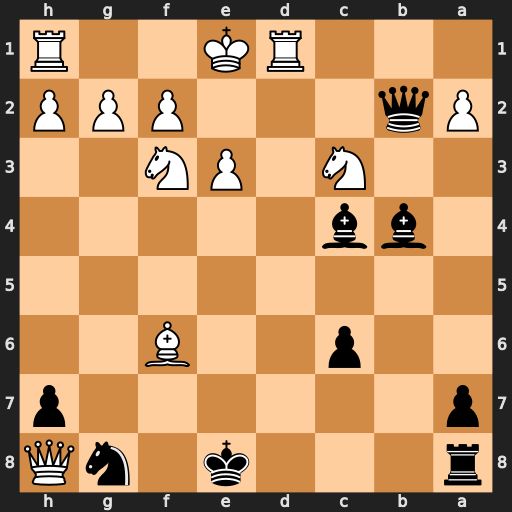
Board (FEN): r3k1nQ/p6p/2p2B2/8/1bb5/2N1PN2/Pq3PPP/3RK2R
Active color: b
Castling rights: Kq
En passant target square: -
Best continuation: Qe2#